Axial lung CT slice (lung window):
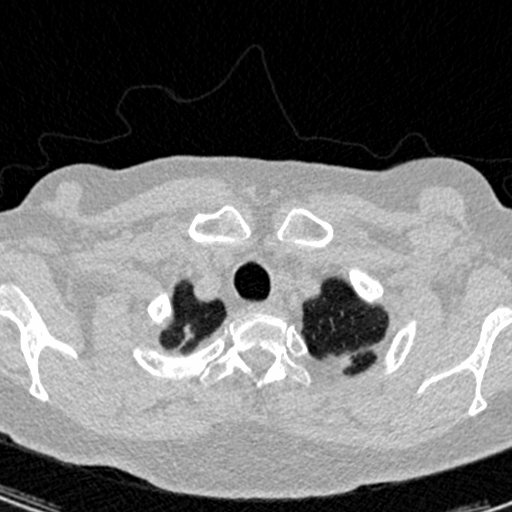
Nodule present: no